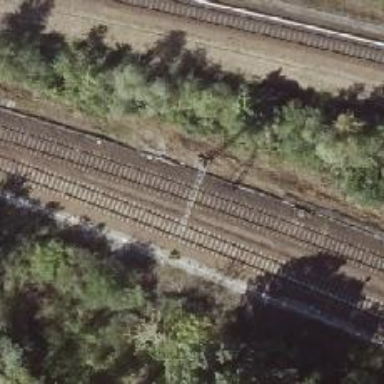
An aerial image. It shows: Railway track.